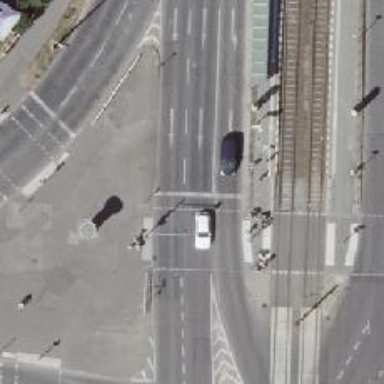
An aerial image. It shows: Road with traffic signals.